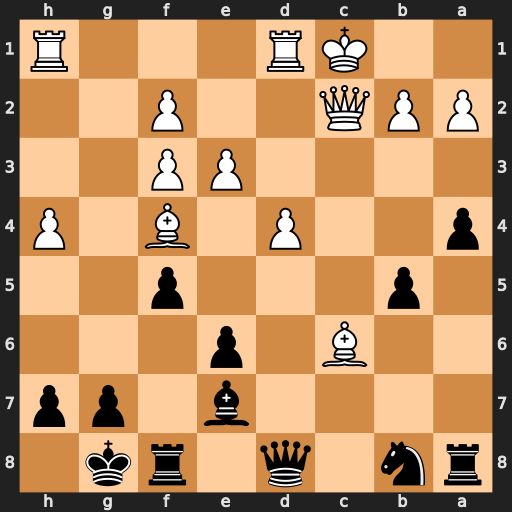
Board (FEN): rn1q1rk1/4b1pp/2B1p3/1p3p2/p2P1B1P/4PP2/PPQ2P2/2KR3R
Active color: b
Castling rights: -
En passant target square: -
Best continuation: Nxc6 Qxc6 Rc8 Qxc8 Qxc8+